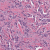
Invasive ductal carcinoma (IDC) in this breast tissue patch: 1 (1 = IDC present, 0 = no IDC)